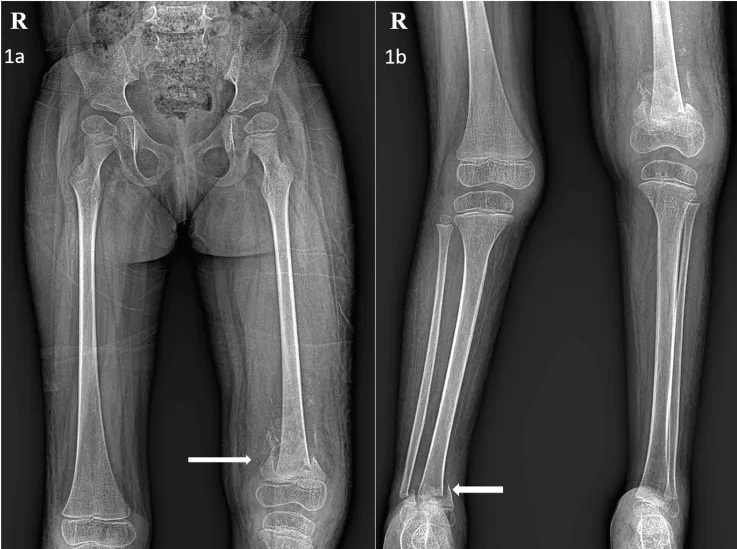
Antero-posterior view radiographs of the pelvis with both hips and the bilateral femur with knee joints (1a) and bilateral legs with ankle joints (1b), showing generalized decreased bone density with fracture of the distal metaphysis of the left femur with callus formation and fracture of the distal metaphyses of the right tibia and fibula (white arrows).
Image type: radiology (x_ray)